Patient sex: M
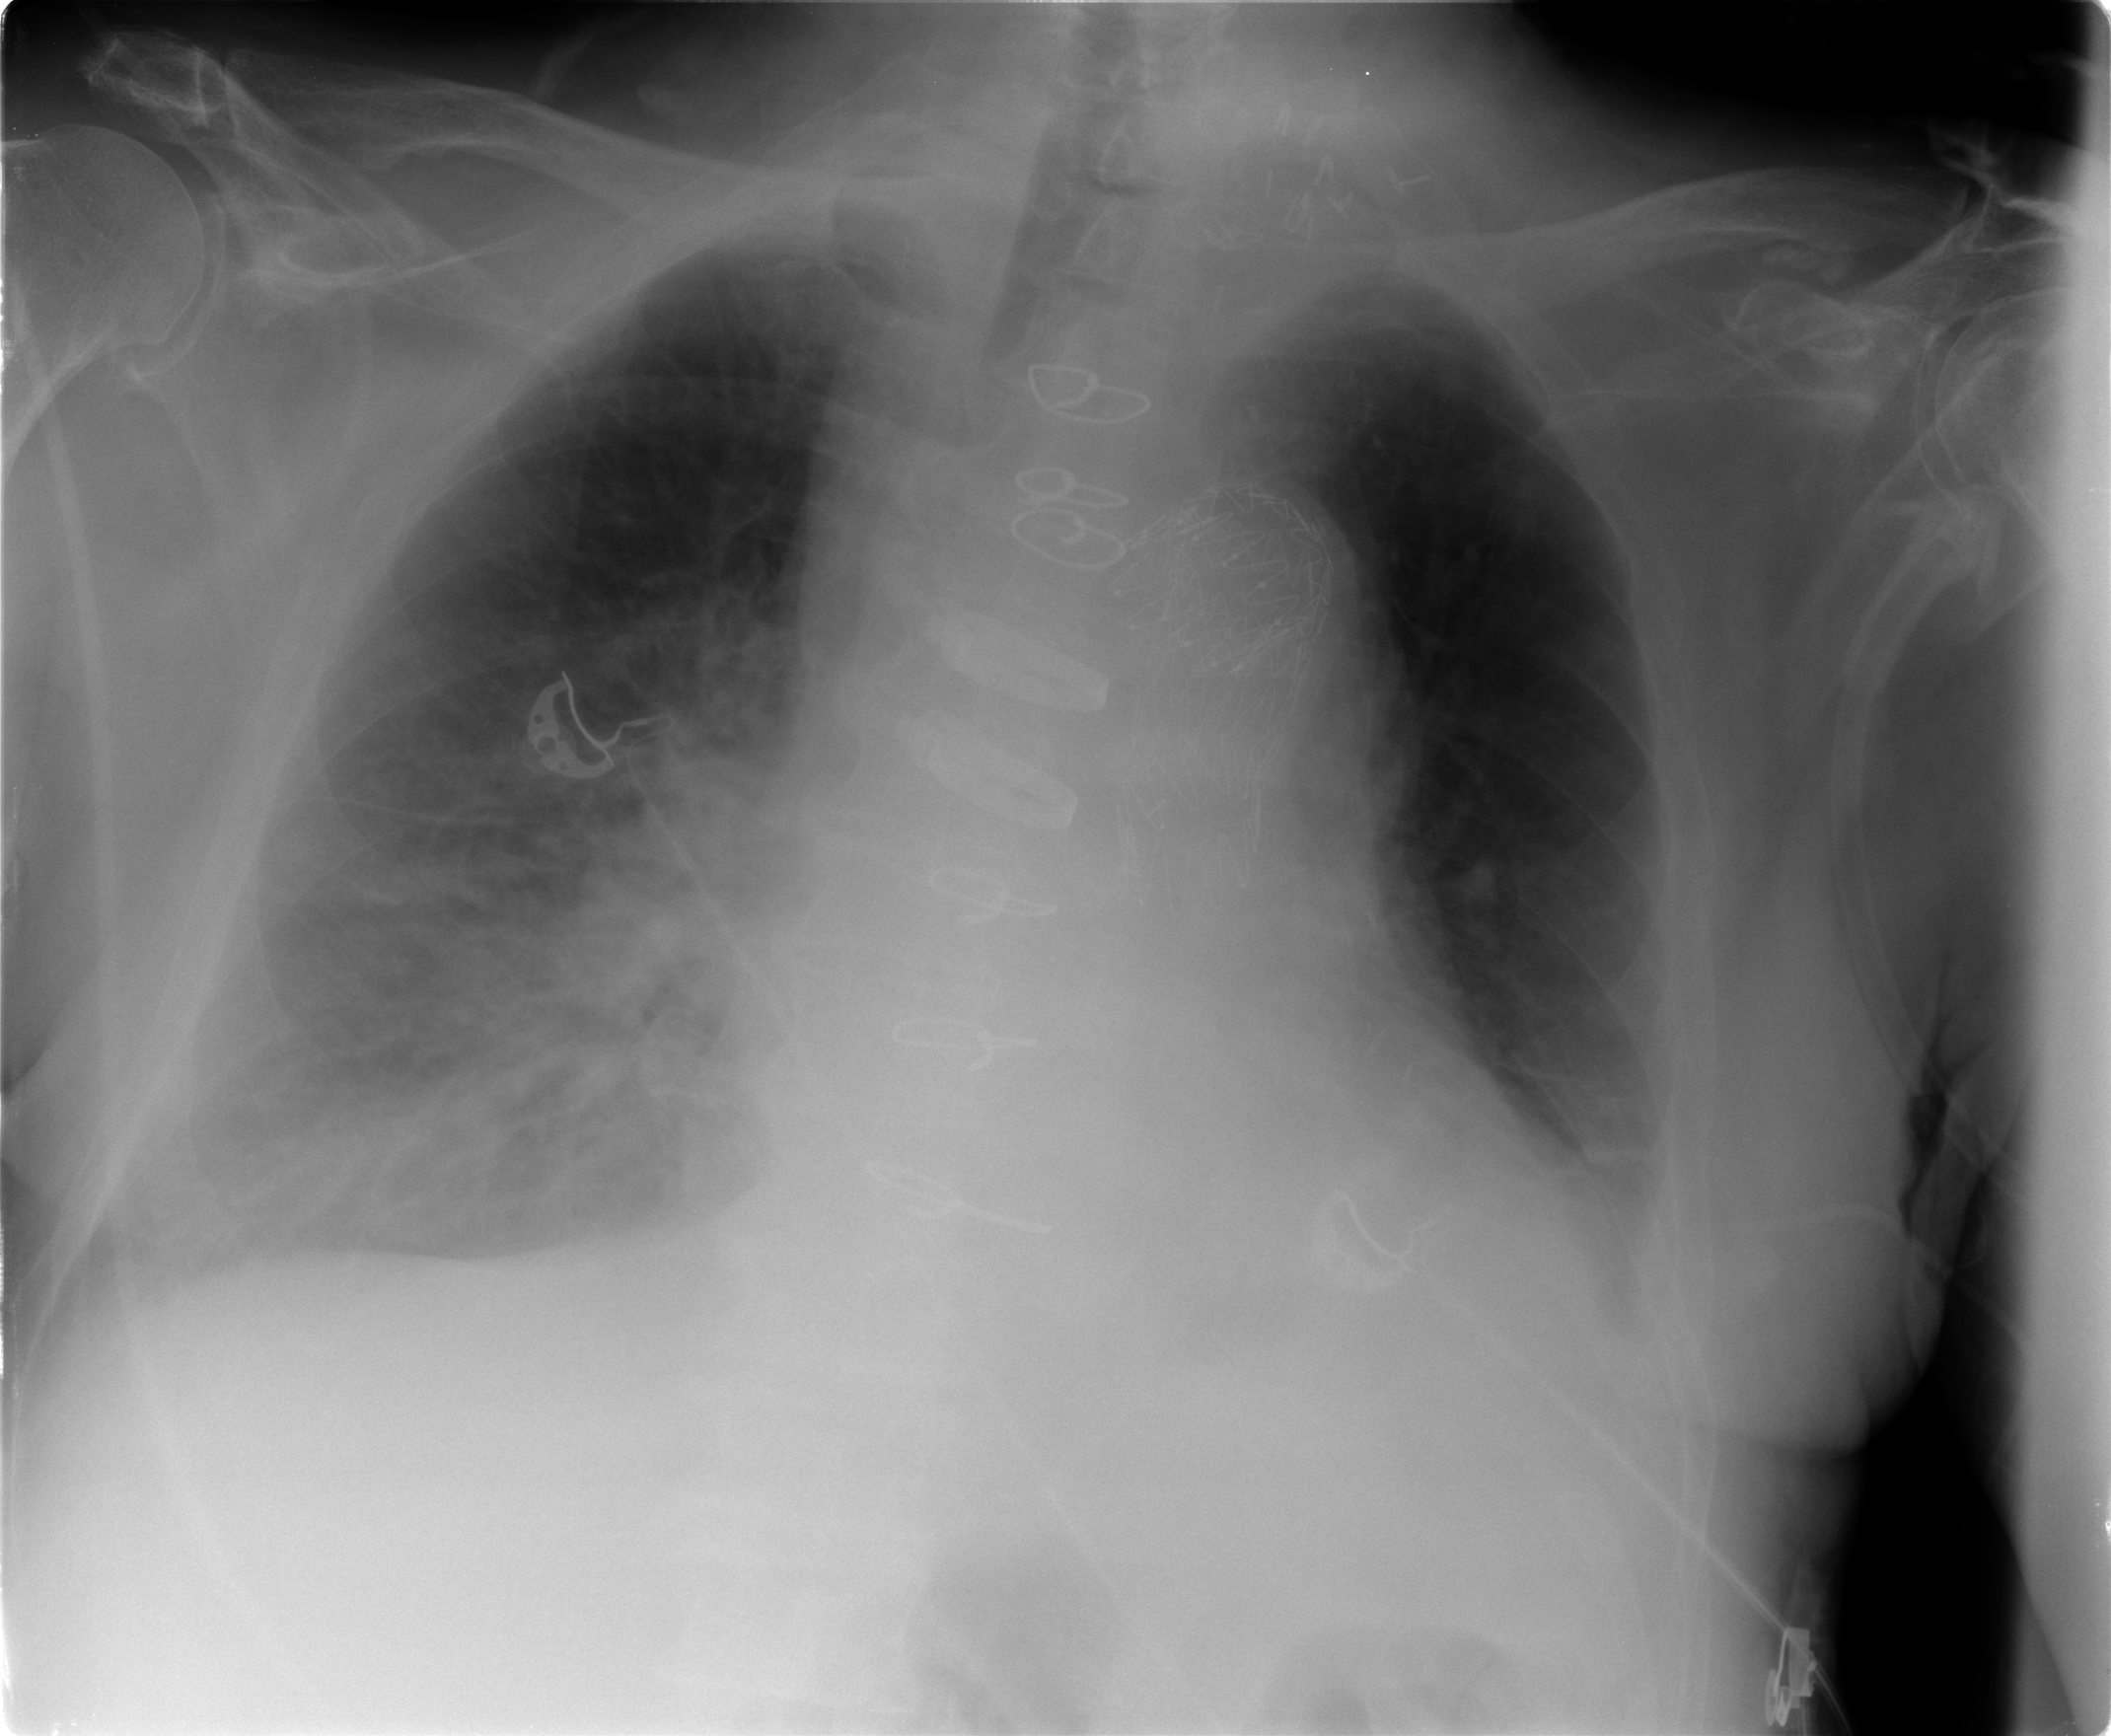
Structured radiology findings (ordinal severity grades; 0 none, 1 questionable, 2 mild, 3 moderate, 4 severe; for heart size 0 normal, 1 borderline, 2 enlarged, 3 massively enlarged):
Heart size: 2
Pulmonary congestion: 2
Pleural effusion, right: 2
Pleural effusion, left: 2
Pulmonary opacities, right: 0
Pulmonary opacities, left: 0
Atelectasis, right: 2
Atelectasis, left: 2